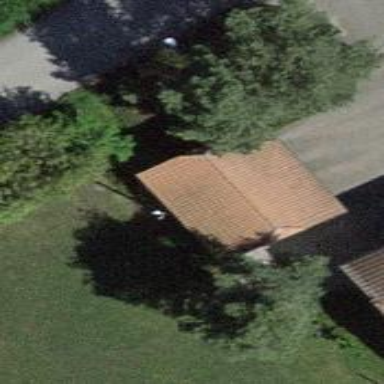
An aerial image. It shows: Garage.